【题型】解答题　【知识点】立体几何　【难度】easy
如图，在正三棱柱 $ABC-A_1B_1C_1$ 中，下底面的面积为 $\sqrt{3}$，侧面积为 $18$。

(1) 求正三棱柱 $ABC-A_1B_1C_1$ 的体积；

(2) 若 $D$ 是 $AB$ 的中点，求异面直线 $C_1D$ 与 $BC$ 所成的角的大小。
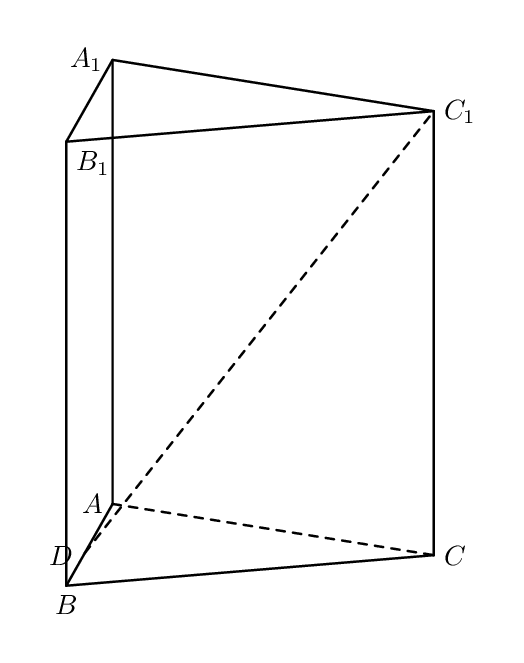
【解答】
\textbf{【答案】} (1) $3\sqrt{3}$；(2) $\arccos\dfrac{\sqrt{3}}{4}$

\vspace{10pt}

\noindent
\textbf{【知识点】} 柱体体积的有关计算、求异面直线所成的角

\vspace{5pt}

\noindent
\textbf{【分析】}
(1) 由棱柱的体积公式即可求得答案；

\vspace{5pt}

(2) 取 $AC$ 的中点 $E$，在 $\triangle C_1DE$ 中可求得 $\cos\angle C_1DE = \dfrac{\sqrt{3}}{4}$，则异面直线 $C_1D$ 与 $BC$ 所成的角可求。

\vspace{10pt}

\noindent
\textbf{【详解】}
(1) 设底面边长为 $a$，高为 $h$，则
\[
\begin{cases}
\dfrac{\sqrt{3}}{4}a^2 = \sqrt{3} \\
3a \cdot h = 18
\end{cases}
\implies
\begin{cases}
a = 2 \\
h = 3
\end{cases}
\]
所以 $V = Sh = 3\sqrt{3}$。

\vspace{10pt}

\noindent
(2) 取 $AC$ 的中点 $E$，连接 $DE$ 和 $C_1E$，则 $\angle C_1DE$ 就是异面直线 $C_1D$ 与 $BC$ 所成的角（或其补角）。

在 $\triangle C_1DE$ 中，$DE = 1$，$C_1E = \sqrt{C_1C^2 + CE^2} = \sqrt{10}$，$C_1D = \sqrt{C_1C^2 + CD^2} = 2\sqrt{3}$，
\[
\cos\angle C_1DE = \frac{C_1D^2 + DE^2 - C_1E^2}{2\cdot C_1D \cdot DE}
= \frac{\sqrt{3}}{4}
\implies
\angle C_1DE = \arccos\frac{\sqrt{3}}{4}
\]
异面直线 $C_1D$ 与 $BC$ 所成的角为 $\arccos\dfrac{\sqrt{3}}{4}$。
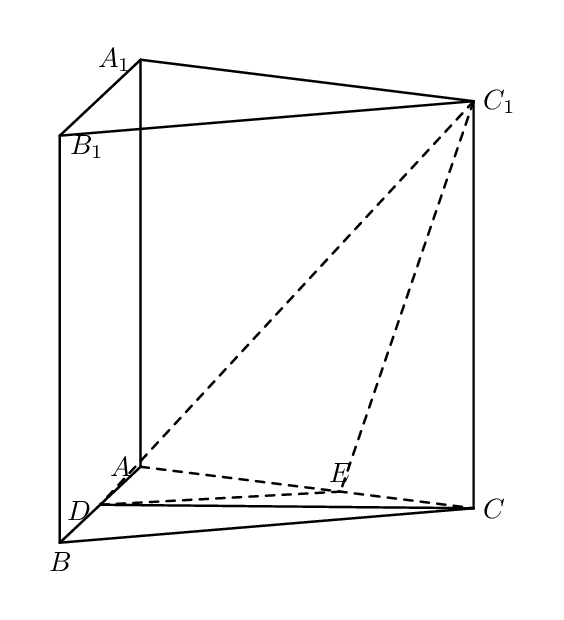